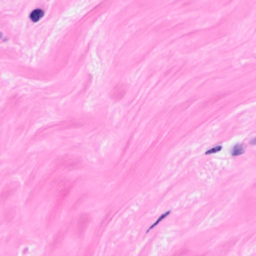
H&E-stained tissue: Breast